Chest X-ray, PA view. Patient: 18 years old, sex M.
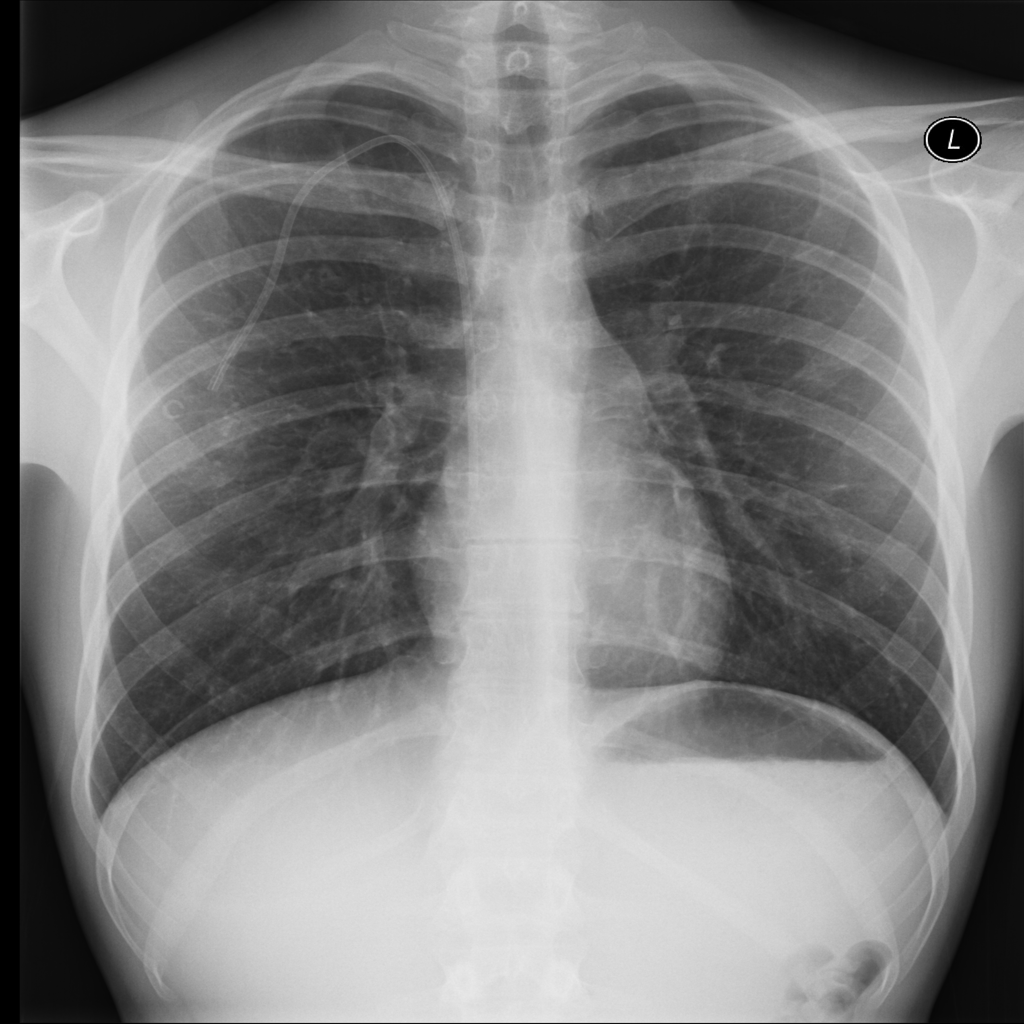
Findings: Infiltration